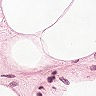
Metastatic tissue present: no